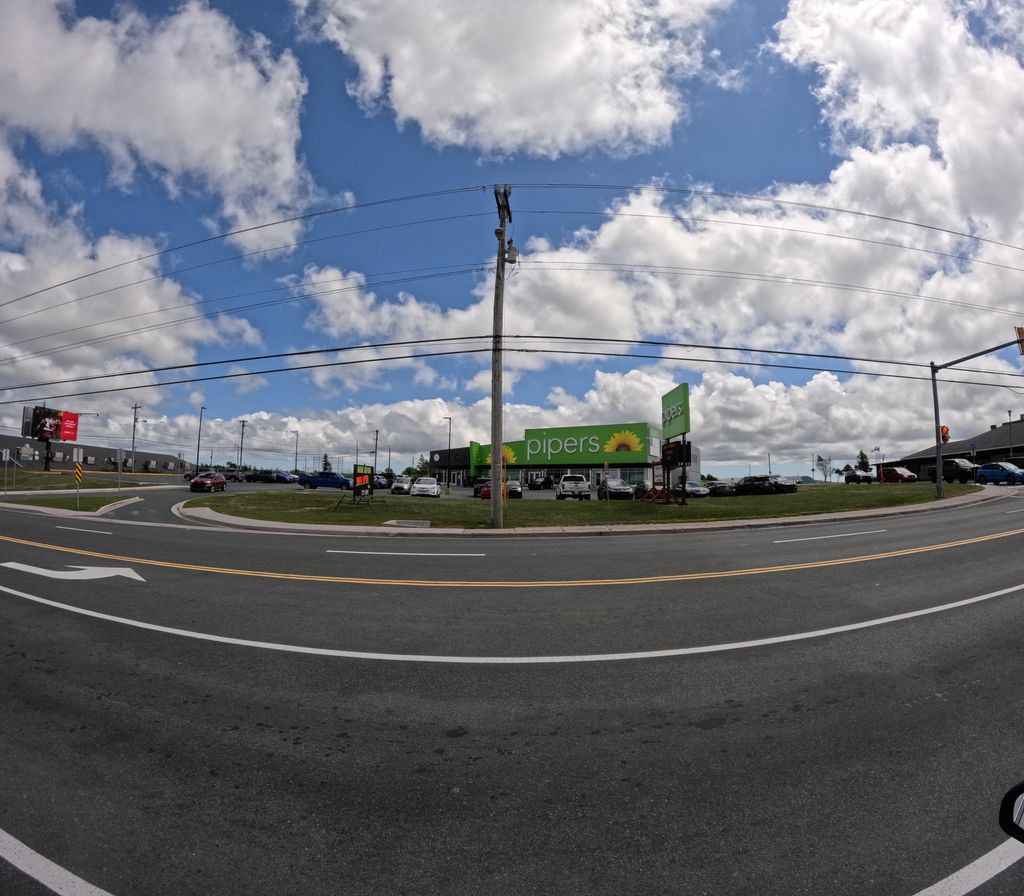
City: st_johns